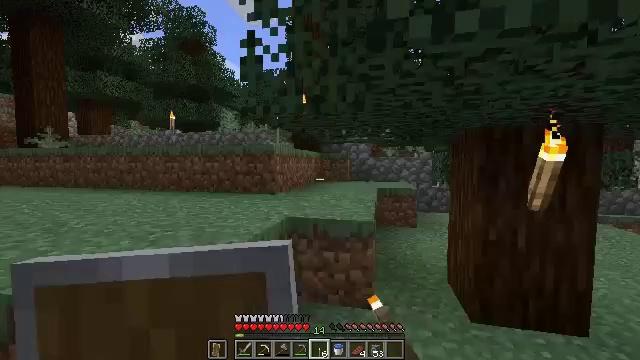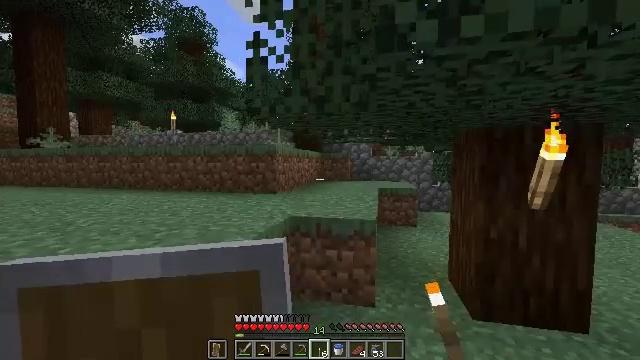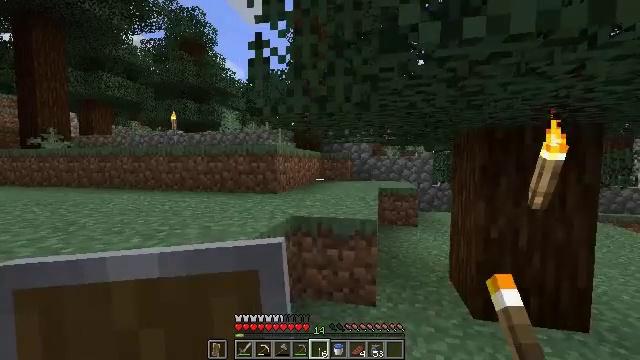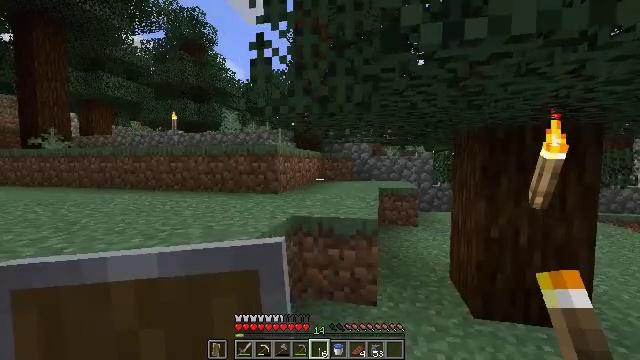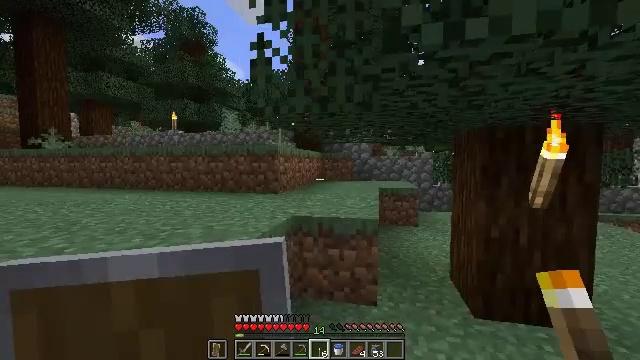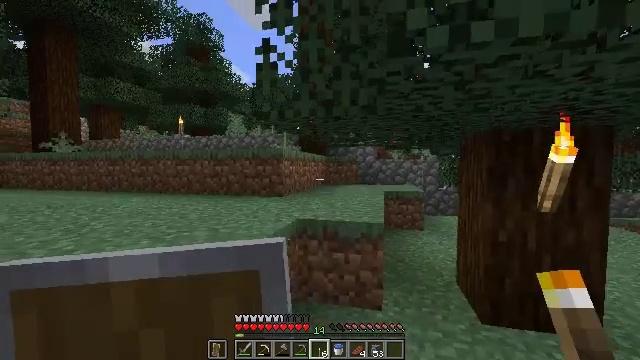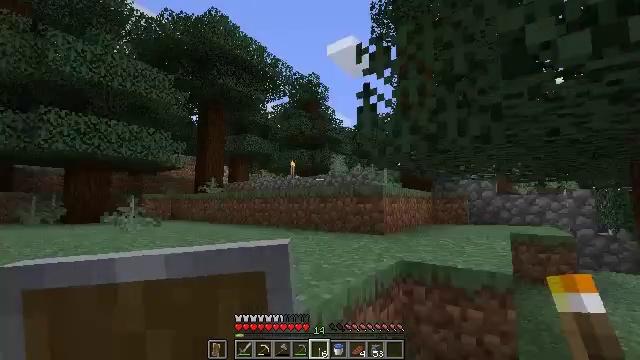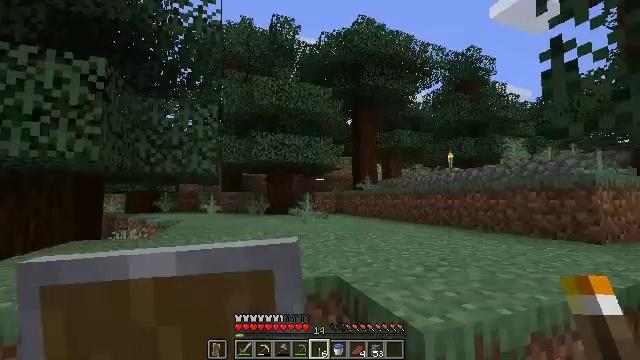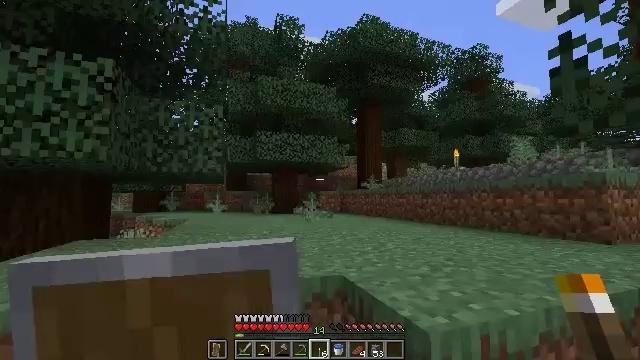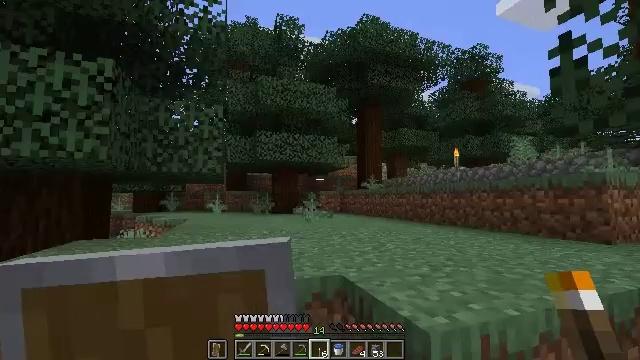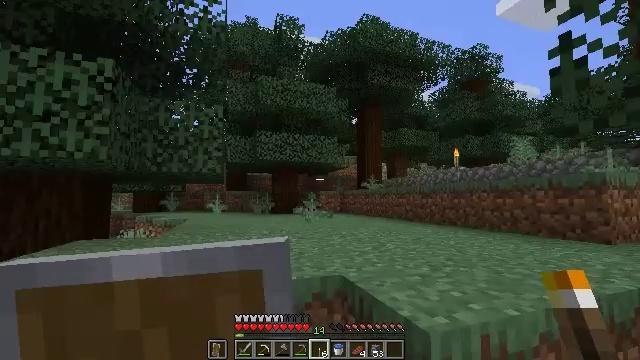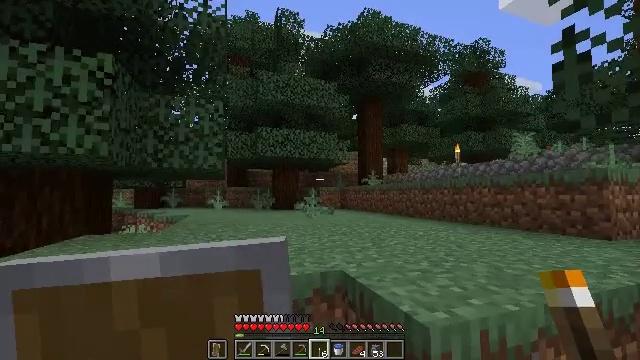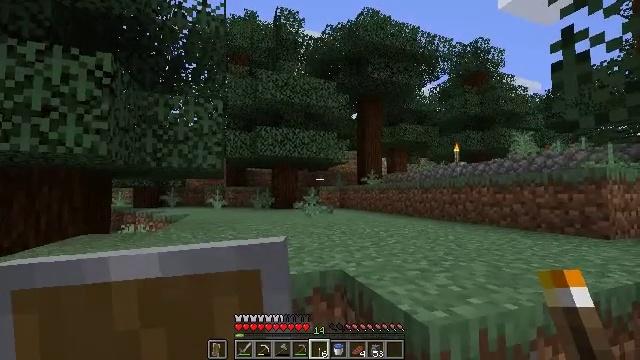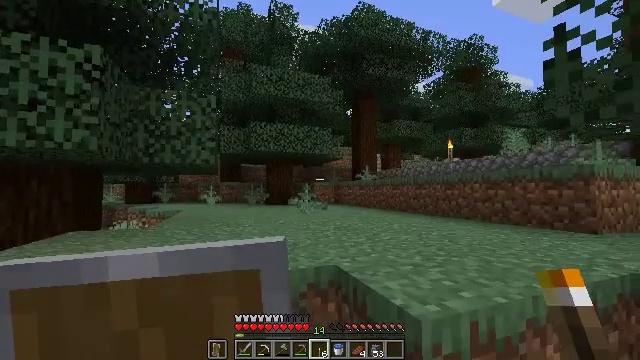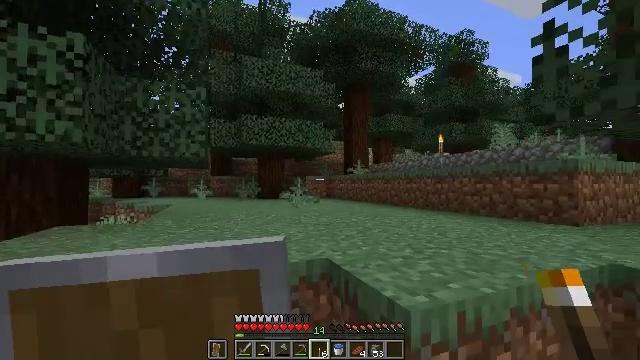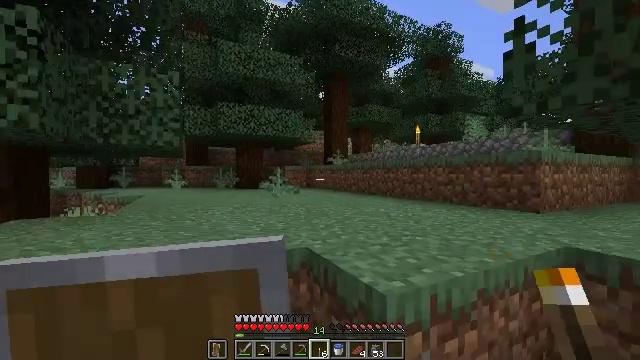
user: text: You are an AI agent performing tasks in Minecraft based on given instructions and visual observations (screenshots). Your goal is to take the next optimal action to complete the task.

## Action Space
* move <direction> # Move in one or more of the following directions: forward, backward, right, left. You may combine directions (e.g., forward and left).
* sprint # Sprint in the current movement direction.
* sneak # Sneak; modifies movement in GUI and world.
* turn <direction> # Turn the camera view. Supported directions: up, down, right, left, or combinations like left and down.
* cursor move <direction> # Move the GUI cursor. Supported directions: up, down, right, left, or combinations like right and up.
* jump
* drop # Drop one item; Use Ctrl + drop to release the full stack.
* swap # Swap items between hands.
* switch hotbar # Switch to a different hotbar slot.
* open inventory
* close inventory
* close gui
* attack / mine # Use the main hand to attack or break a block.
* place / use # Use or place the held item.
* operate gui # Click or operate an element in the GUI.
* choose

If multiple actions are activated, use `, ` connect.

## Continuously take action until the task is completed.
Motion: motion action
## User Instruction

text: Remove the large fern from the terrain.
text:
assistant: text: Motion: no_op
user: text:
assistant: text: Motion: no_op
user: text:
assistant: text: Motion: no_op
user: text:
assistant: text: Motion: no_op
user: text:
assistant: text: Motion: turn left
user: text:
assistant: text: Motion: turn left and up
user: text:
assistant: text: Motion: turn left
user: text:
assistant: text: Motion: turn left
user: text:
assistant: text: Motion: no_op
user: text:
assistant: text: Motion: no_op
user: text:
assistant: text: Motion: no_op
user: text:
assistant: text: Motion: no_op
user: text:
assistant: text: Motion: turn right
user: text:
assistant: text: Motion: turn right and down
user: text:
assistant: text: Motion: turn right and down
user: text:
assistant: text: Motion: turn right and down
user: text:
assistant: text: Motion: turn right
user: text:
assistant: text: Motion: turn right and down
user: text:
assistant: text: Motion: turn right and down
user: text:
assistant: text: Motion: turn right and down
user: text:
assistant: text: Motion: turn right and up
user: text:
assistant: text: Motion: turn right
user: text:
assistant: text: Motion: move forward and move right, turn right
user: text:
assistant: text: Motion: move forward and move right, turn right
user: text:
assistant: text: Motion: move forward and move right, turn right
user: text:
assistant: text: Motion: move forward and move right, turn right
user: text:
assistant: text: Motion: move forward and move right, turn right
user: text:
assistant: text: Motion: move forward and move right, turn right and up
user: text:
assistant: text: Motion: move forward
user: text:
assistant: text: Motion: move forward and move right